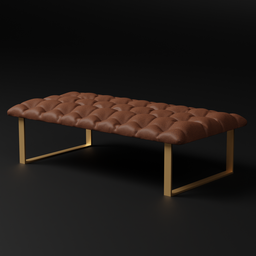
Label: furniture